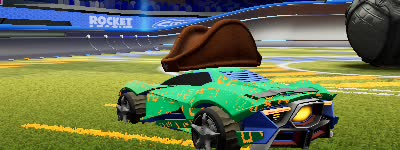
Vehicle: werewolf